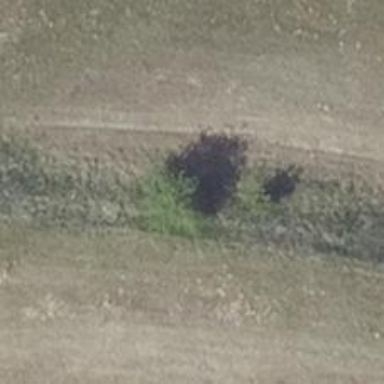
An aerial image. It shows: Deciduous broadleaved tree.